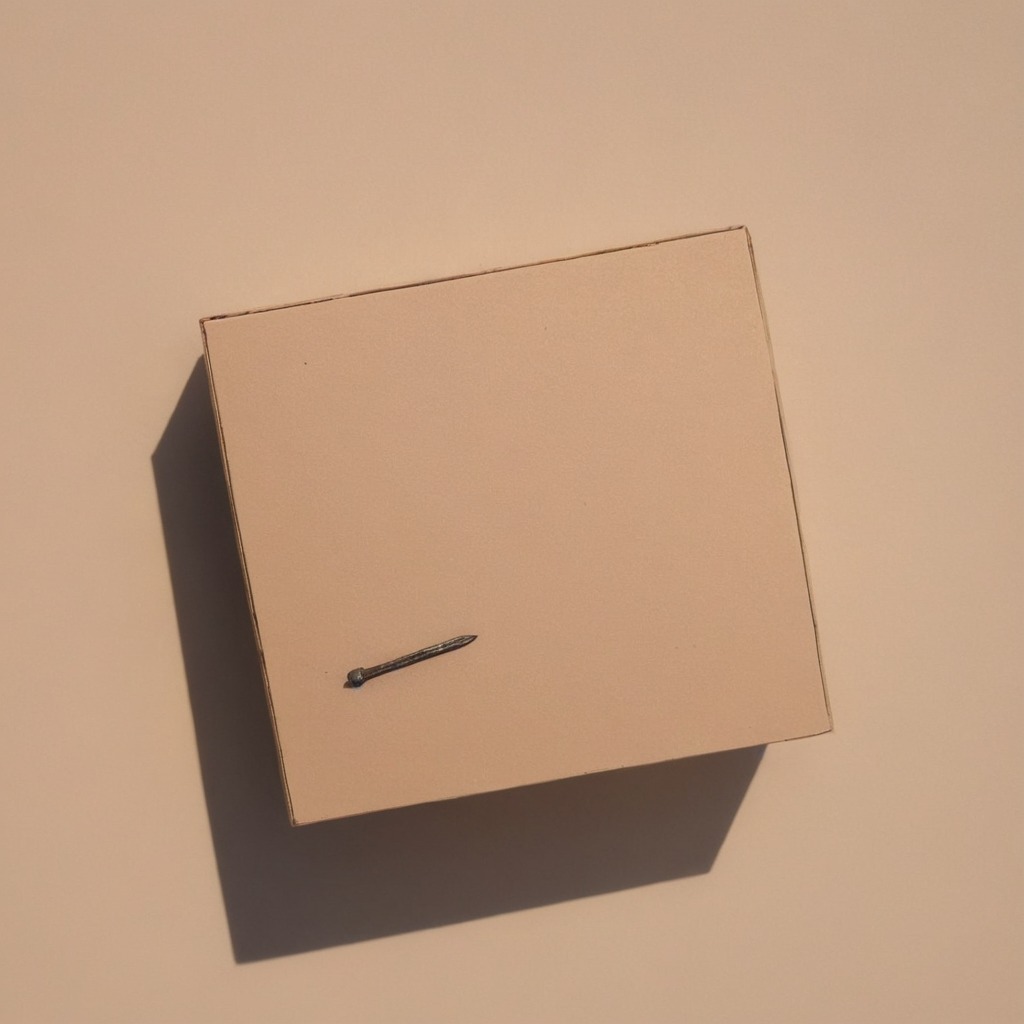
An iron nail lying on a clean dry cardboard box surface in an outdoor workshop during daytime bright natural light soft shadows slightly creased but